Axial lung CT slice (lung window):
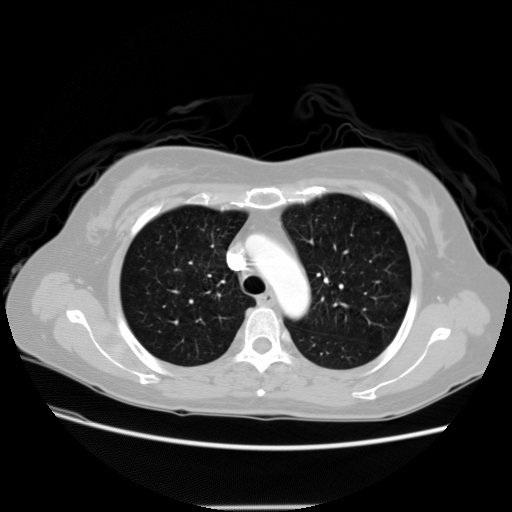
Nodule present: no